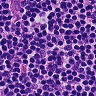
Metastatic tissue present: no